Field crop: tomato
Growth stage: 2
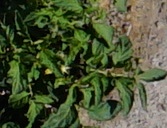
Species: tomato